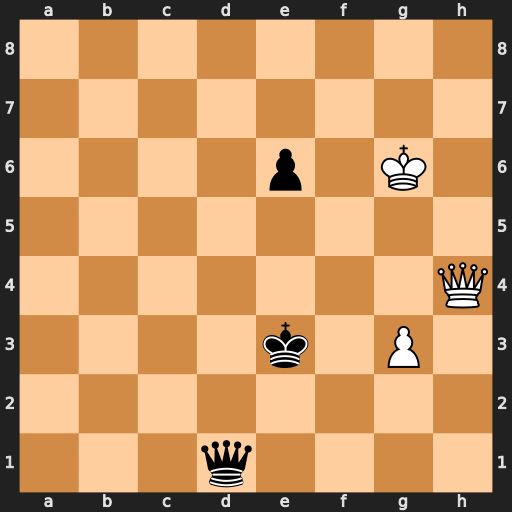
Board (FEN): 8/8/4p1K1/8/7Q/4k1P1/8/3q4
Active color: w
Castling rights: -
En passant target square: -
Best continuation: Qf4+ Kd3 Qd6+